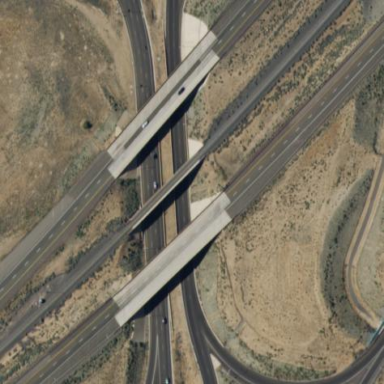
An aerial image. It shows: Man-made bridge.